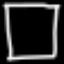
Label: square